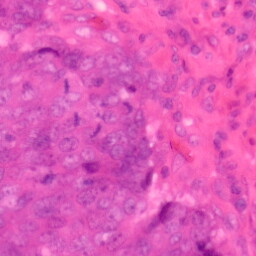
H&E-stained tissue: Colon